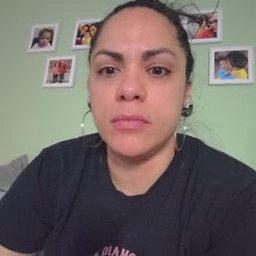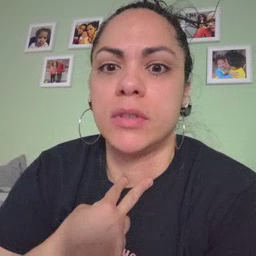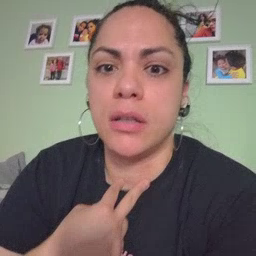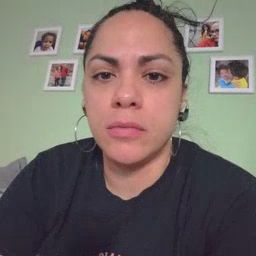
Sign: stuck